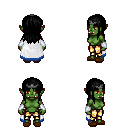
a pixel art fantasy rpg character, female body template, orc, green skin, white trimmed cape, gold greaves, black unkempt hairstyle, iron tiara, white cloth bracers, brown slippers, four views (front, back, left, right), 2x2 character sprite sheet, small pixel art, hard edges, no anti-aliasing